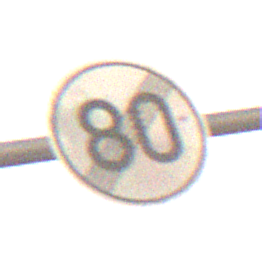
Verkehrszeichen: EndeGeschwindigkeit80
Umgebung: Outdoor, Nature
Tageszeit: Night
Wetter: Clear
Licht: Natural
Jahreszeit: NotSpecified
Kontrast: LowContrast